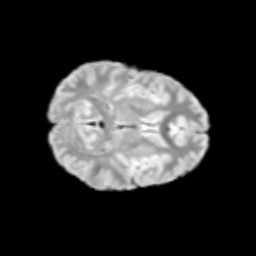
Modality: T2w
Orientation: axial
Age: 13
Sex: male
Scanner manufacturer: siemens
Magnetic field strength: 3 T
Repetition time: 3.8 s
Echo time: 0.07 s